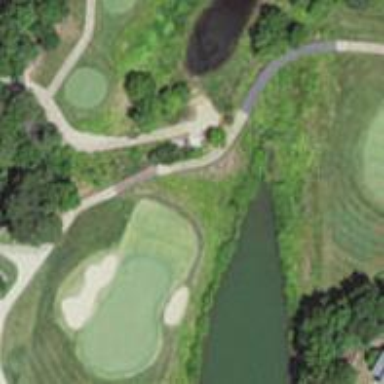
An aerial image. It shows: Rough area in golf course.